Question: I want to create a boxplot diagram where each x-value has two boxplots right next to each other, kinda like this:

Is this possible? If so, how can I do it?
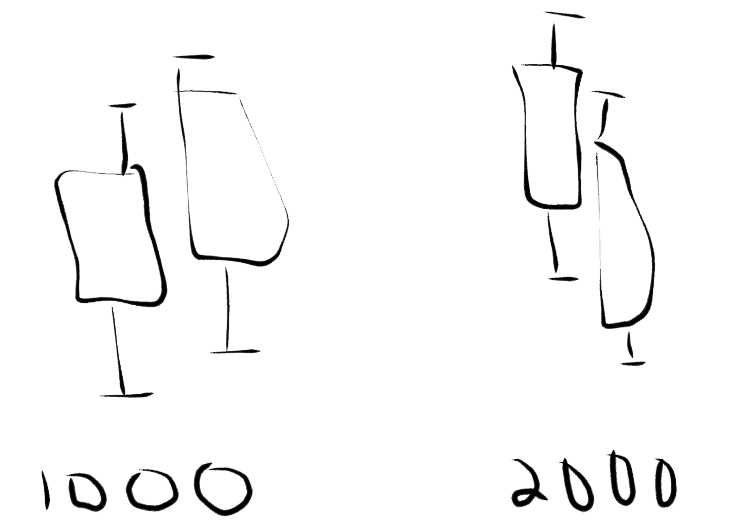
Answer: I don't know if there is a name for this kind of plot but you can create this simply by using the 'pyplot.boxplot' function and passing in the positions keyword to shift the boxes slightly. Here is an example
'''
x = np.array([1000,2000])
data1 = np.array([np.random.normal(loc=0.5,size=100),np.random.normal(loc=1.5,size=100)]).T
data2 = np.array([np.random.normal(loc=2.5,size=100),np.random.normal(loc=0.75,size=100)]).T
plt.figure()
plt.boxplot(data1,0,'',positions=x-100,widths=150)
plt.boxplot(data2,0,'',positions=x+100,widths=150)
plt.xlim(500,2500)
plt.xticks(x)
plt.show()
'''
First we create the two sets of data for the left and right boxes and the corresponding locations. Next we plot each set of data specifying the position to be but shifted left and right slightly respectively. 'widths' Now we set the correct x-axis limits and then finally replace the x-tick locations with the ones we want.
It produces this output: